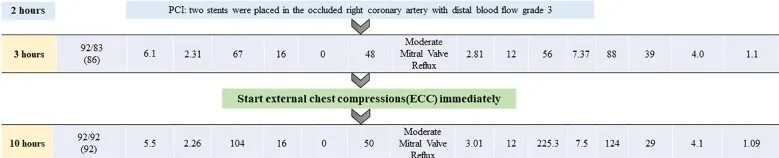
Brief timeline flowchart for patient treatment during chest compression (Case 1). MAP, mean arterial pressure; IVC, inferior vena cava; TAPSE, tricuspid annular plane systolic excursion; ECMO, extracorporeal membrane oxygenation; PEEP, positive end-expiratory pressure; PO2, partial pressure of oxygen; LVOT VTI, left ventricular outflow tract velocity time integral; LVID, left ventricular internal diameter; VIS, vasoactive-inotropic score; PCI, percutaneous coronary intervention.
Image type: chart (chart)